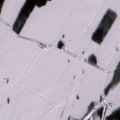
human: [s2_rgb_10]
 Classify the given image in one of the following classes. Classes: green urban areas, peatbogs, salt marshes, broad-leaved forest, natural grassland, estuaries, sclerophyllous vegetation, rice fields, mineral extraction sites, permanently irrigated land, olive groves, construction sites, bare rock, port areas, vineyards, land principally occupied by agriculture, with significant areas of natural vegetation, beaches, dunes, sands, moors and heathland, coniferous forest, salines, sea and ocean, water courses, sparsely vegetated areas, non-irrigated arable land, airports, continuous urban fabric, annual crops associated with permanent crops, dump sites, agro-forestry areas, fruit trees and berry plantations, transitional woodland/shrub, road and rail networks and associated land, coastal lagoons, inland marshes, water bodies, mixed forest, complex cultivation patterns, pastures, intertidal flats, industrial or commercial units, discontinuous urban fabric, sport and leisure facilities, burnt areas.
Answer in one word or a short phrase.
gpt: non-irrigated arable land, land principally occupied by agriculture, with significant areas of natural vegetation, coniferous forest